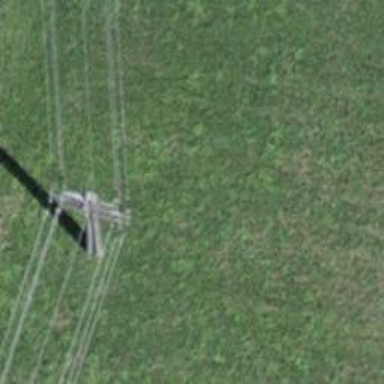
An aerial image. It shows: Power tower.